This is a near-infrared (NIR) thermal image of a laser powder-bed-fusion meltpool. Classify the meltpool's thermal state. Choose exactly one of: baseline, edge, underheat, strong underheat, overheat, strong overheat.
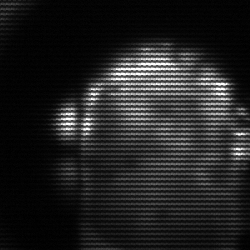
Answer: baseline